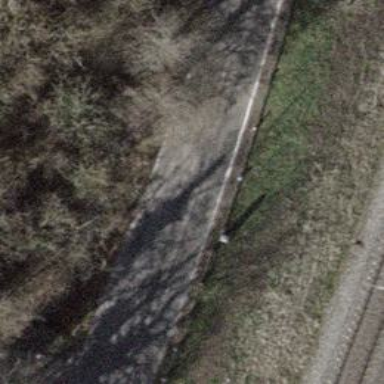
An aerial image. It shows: Asphalt road classified as tertiary.